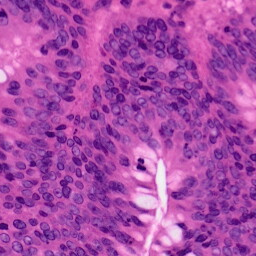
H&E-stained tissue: Colon